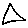
Label: triangle